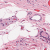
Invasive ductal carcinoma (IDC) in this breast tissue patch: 1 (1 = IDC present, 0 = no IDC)